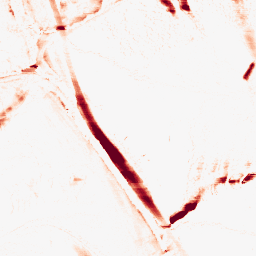
Category: morphological
Decomposition family: morphological_ellipse
Decomposition parameters: operation: opening
width: 5
height: 20
Upsampling method: sinc_blackman
Upsampling parameters: scale: 4
kernel_size: 16
Upsampling scale: 4